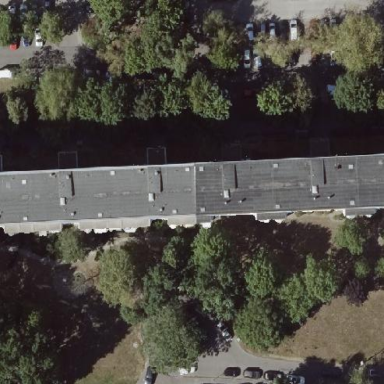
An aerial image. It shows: Flat-roofed apartment building.